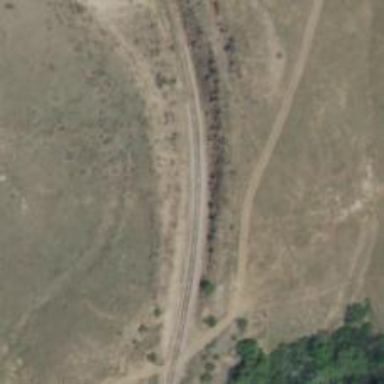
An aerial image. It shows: Railway track.